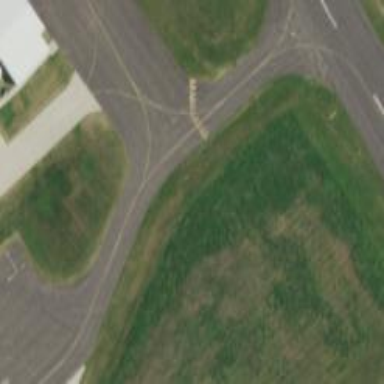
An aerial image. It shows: View of taxiway at the airport.